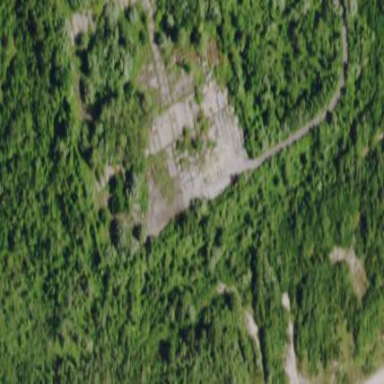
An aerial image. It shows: Scene of historic ruins.